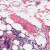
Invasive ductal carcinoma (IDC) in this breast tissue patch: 1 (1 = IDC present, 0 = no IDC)